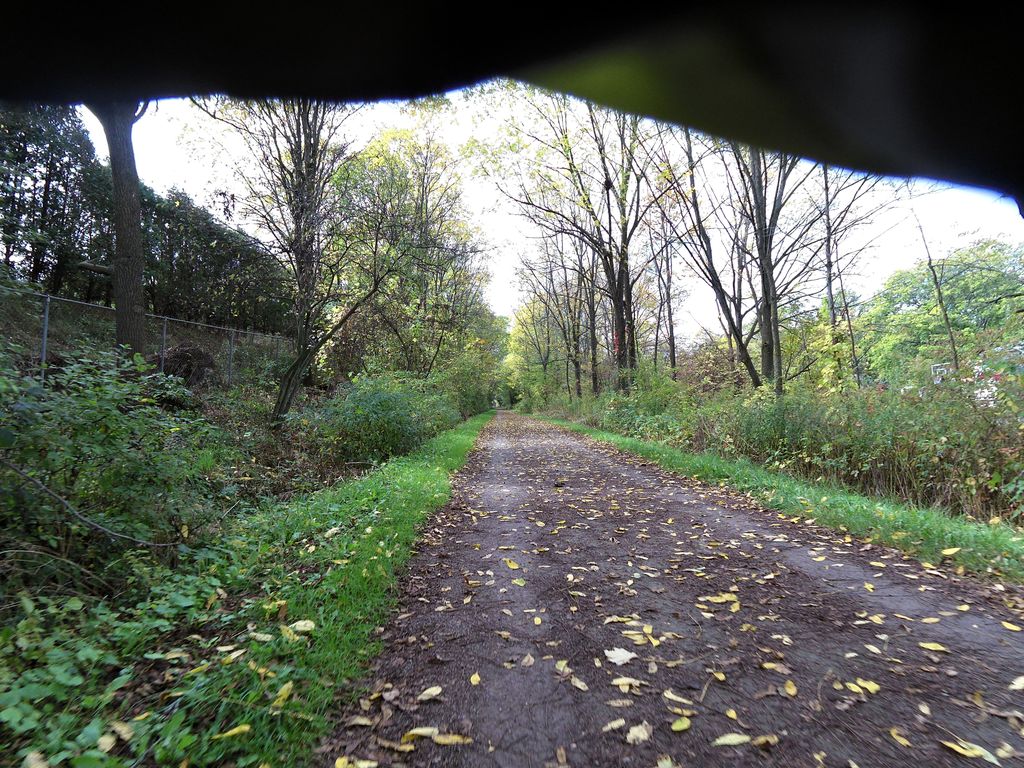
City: hamilton